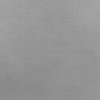
Label: dusty